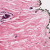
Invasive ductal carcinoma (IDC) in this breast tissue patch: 0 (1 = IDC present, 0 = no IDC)